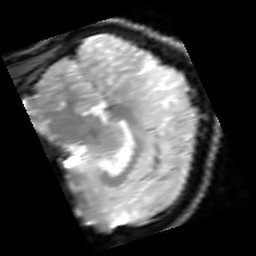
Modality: inplaneT2
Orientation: sagittal
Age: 19
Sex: male
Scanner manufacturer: siemens
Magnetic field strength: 3 T
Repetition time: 5 s
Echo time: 0.034 s